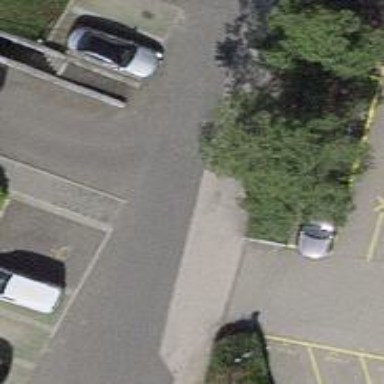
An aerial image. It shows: Alley with asphalt surface designated as service road.